Interaction volume radius: 10 \u00c5
Interaction volume height: 10 \u00c5
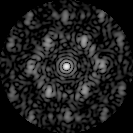
Disorder parameter: 0.5515